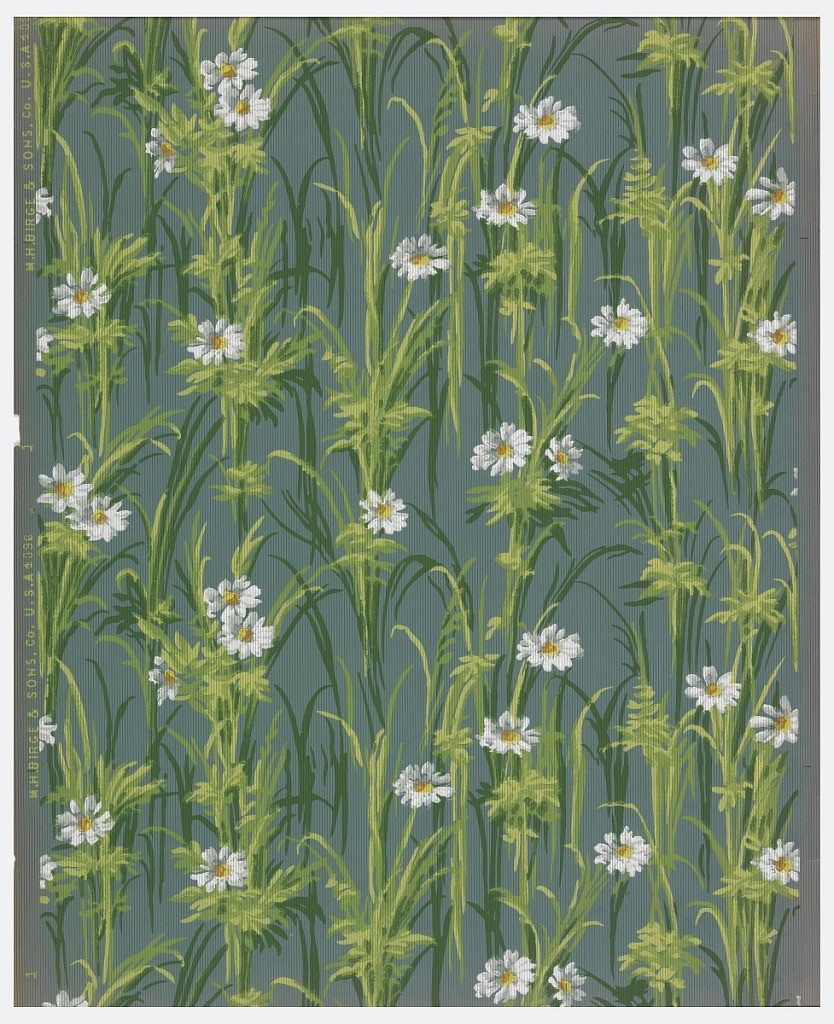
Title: Sidewall
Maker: M.H. Birge & Sons Co., 1834
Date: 1890–1920
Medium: Machine-printed
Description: On grayed-turquoise ground, naturalistic daisies with foliage in three shades of green, overprinted with black pin-stripes.